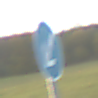
Verkehrszeichen: VorgeschriebeneVorbeifahrtLinks
Umgebung: Outdoor, Nature
Tageszeit: SunriseSunset
Wetter: PartlyCloudy
Licht: Natural
Jahreszeit: NotSpecified
Kontrast: MediumContrast